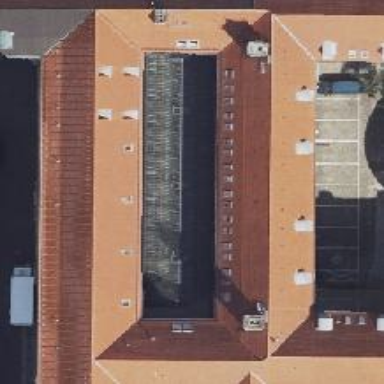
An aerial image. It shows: Part of building.